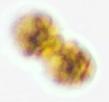
Label: Margalefidinium